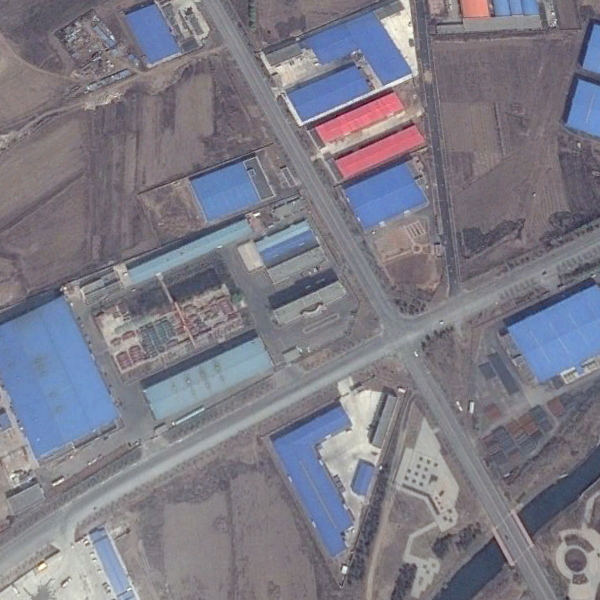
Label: Industrial